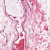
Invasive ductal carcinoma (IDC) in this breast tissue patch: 0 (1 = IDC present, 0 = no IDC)